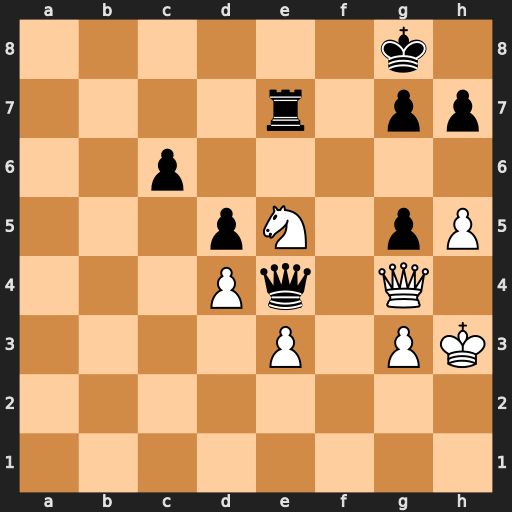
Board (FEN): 6k1/4r1pp/2p5/3pN1pP/3Pq1Q1/4P1PK/8/8
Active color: w
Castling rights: -
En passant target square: -
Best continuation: Qc8+ Re8 Qxe8#